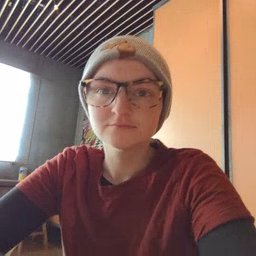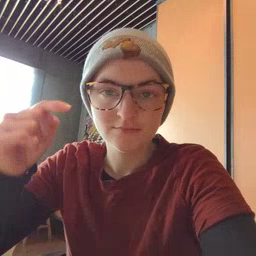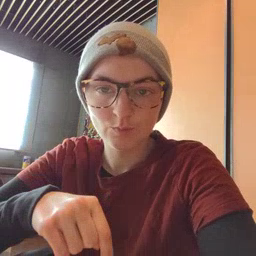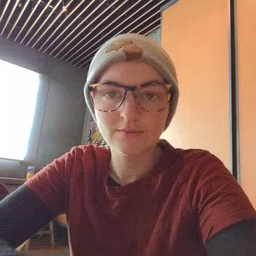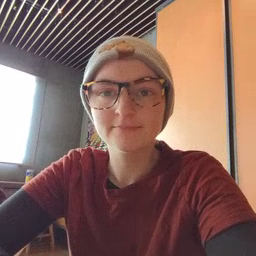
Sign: down